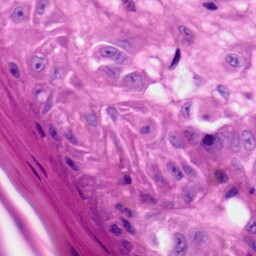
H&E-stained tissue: Skin